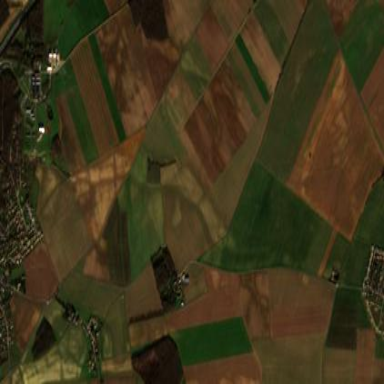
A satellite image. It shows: Farmland with cereals and colza crops.